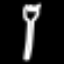
Label: fork